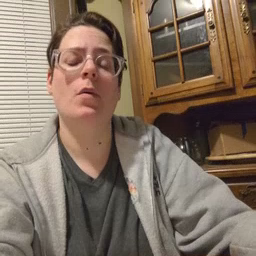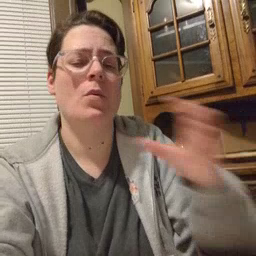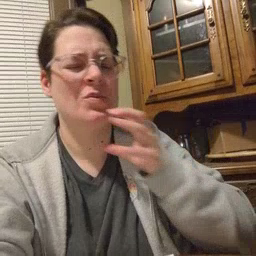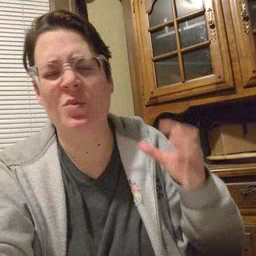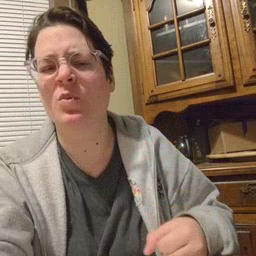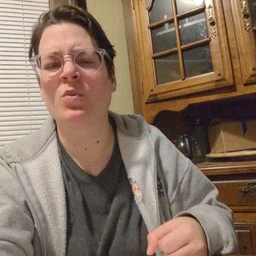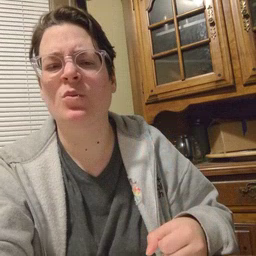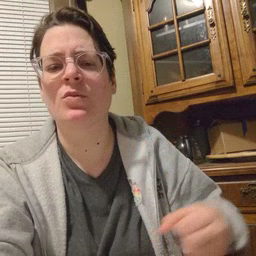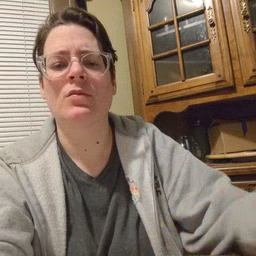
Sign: old